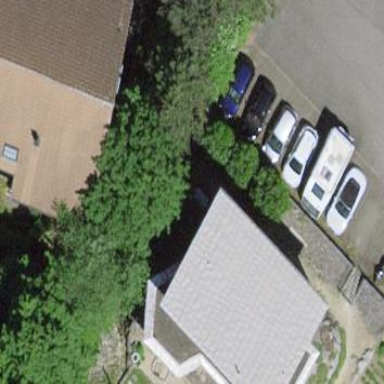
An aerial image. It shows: Detached building with skillion roof shape.